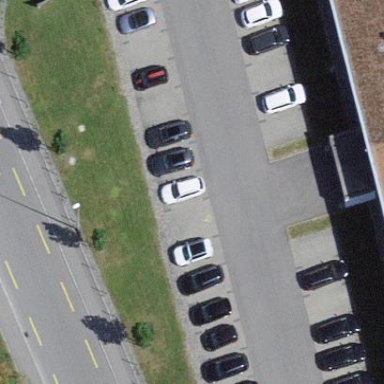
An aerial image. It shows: Parking area with asphalt surface.